Interaction volume radius: 5 \u00c5
Interaction volume height: 15 \u00c5
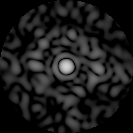
Disorder parameter: 0.8373